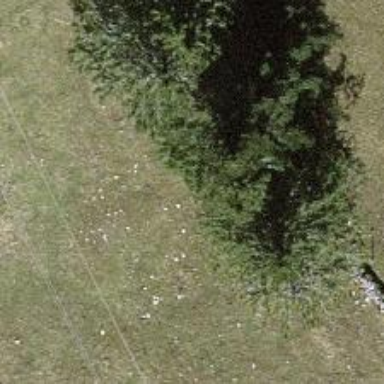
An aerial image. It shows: Single tag "natural: tree."